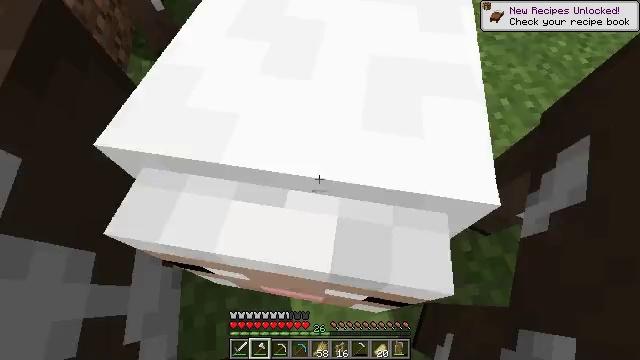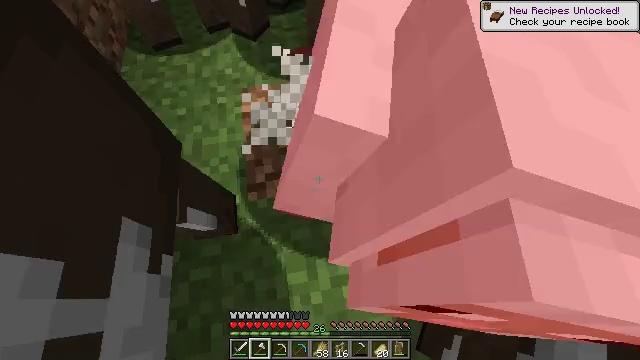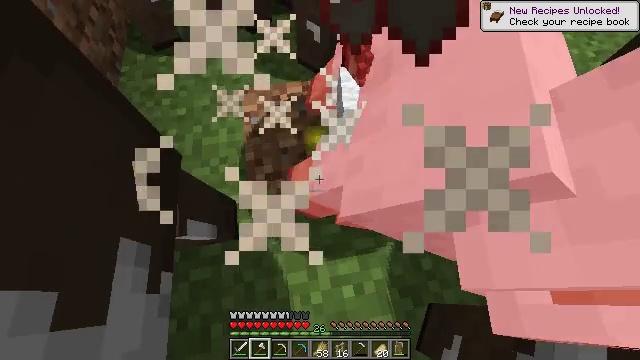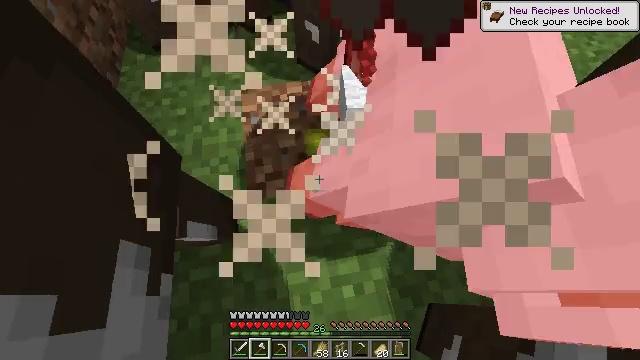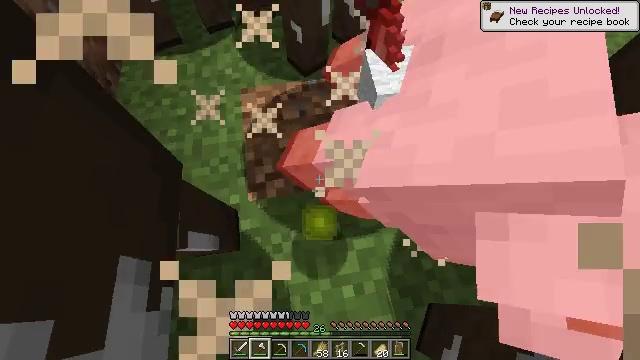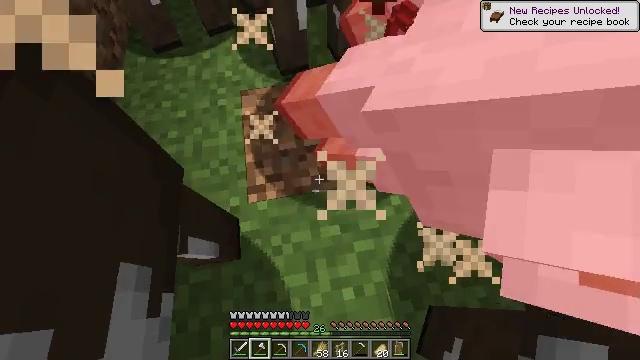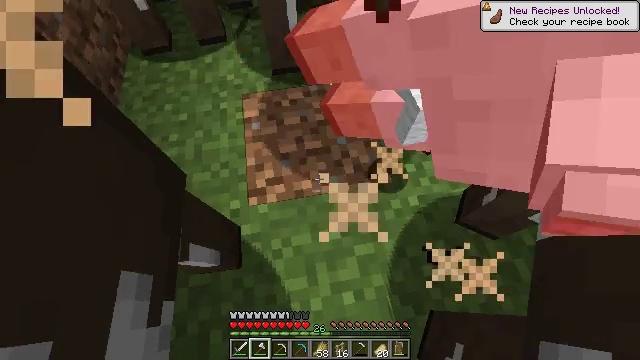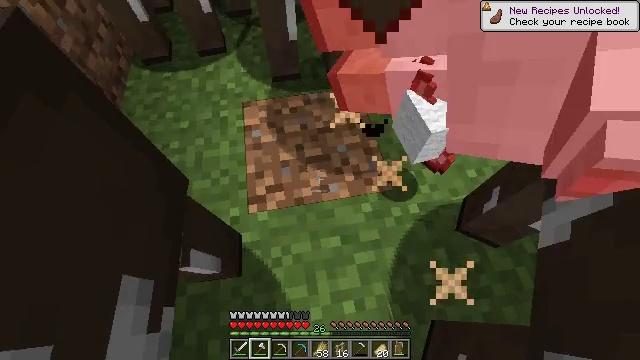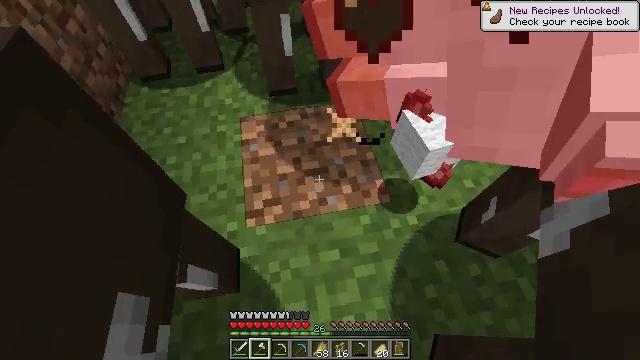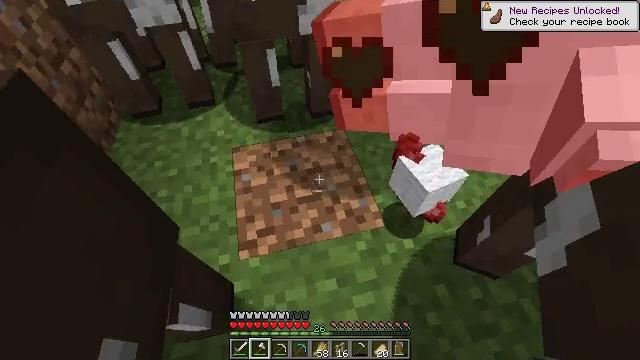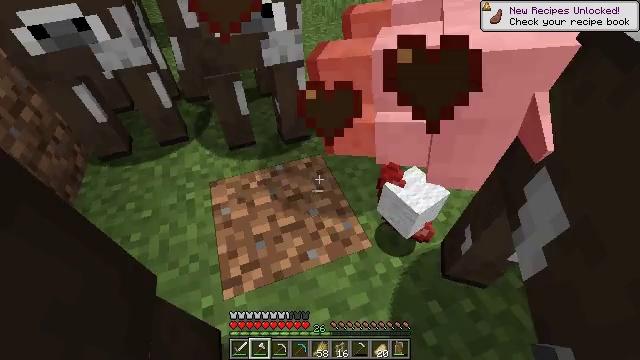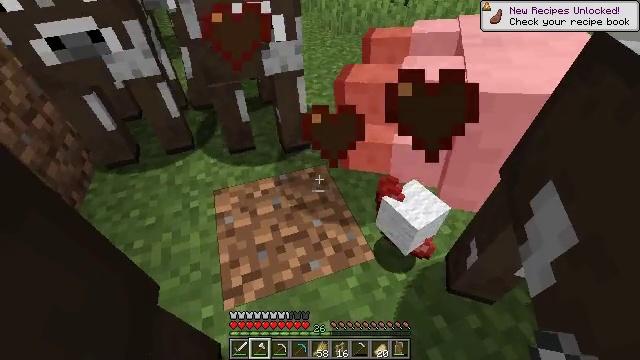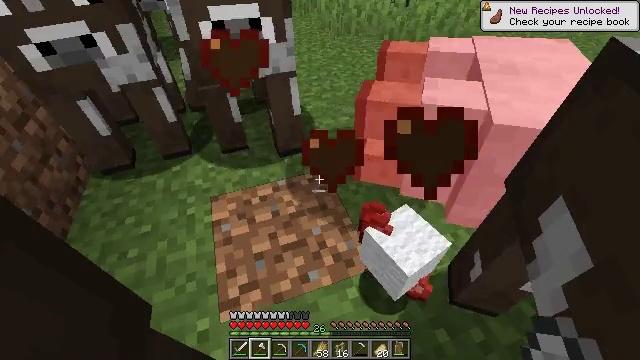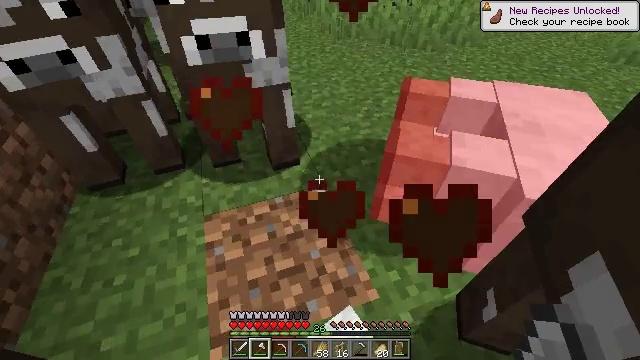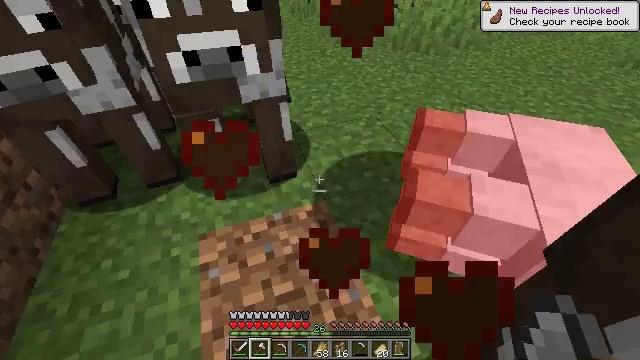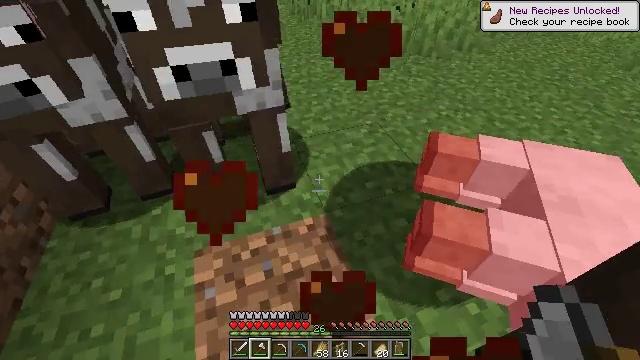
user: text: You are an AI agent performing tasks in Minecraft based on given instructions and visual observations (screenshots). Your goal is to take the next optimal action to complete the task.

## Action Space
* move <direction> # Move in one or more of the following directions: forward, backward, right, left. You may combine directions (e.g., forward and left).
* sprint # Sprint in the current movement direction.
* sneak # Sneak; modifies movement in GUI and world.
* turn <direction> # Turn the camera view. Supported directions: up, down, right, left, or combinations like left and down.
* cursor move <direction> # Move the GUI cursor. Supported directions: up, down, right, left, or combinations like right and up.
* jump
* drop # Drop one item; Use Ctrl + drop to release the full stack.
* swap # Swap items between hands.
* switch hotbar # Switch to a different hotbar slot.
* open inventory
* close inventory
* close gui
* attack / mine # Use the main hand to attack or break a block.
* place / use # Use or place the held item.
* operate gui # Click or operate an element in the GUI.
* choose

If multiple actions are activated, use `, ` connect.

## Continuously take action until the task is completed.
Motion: motion action
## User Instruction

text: Mine the birch fence to collect it.
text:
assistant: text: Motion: no_op
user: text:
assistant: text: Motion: no_op
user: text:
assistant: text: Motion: no_op
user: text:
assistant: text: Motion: no_op
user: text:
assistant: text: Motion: no_op
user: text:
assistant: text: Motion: no_op
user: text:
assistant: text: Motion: turn up
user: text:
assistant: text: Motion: turn right and up
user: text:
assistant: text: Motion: turn right and up
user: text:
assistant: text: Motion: turn right and up
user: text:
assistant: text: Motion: turn left and up
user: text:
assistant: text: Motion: move forward
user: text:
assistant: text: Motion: move forward
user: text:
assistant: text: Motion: move forward
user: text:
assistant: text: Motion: move forward
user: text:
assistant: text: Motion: move forward and move right
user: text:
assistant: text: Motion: move forward and move right
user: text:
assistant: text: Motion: move forward and move right, turn up
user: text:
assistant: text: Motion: move forward and move right, turn left and up
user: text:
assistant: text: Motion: move forward and move right, turn left and up
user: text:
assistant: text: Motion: move forward and move right, turn left and up
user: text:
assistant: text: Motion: move right, turn left and up
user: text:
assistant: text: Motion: move right
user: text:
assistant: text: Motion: move right, turn left and up
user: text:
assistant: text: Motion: move right, turn left
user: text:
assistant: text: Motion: move right, turn left
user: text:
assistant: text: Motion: move right, turn left and down
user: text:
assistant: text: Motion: move right, turn left and down
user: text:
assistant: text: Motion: turn left and down
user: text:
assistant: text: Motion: turn left and down